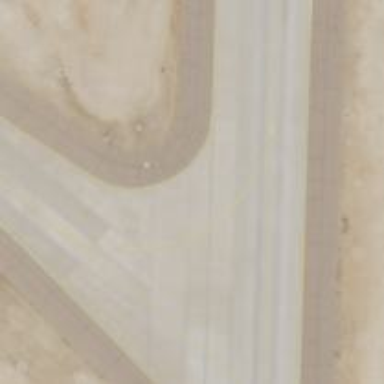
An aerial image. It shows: View of taxiway at the airport.